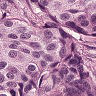
Metastatic tissue present: yes